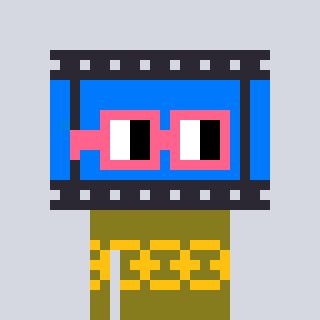
a pixel art character with square pink glasses, a film strip-shaped head and a gunk-colored body on a cool background